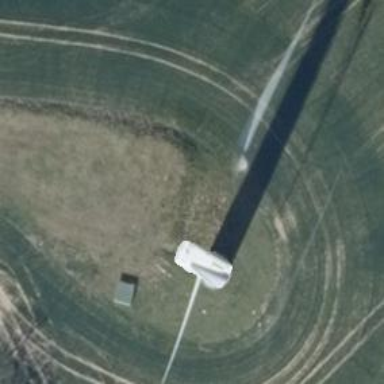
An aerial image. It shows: Wind-powered generator.